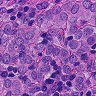
Metastatic tissue present: yes